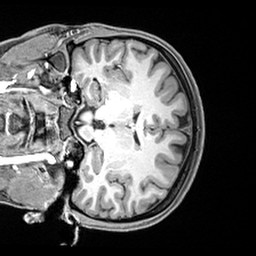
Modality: T1w
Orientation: coronal
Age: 20
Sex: female
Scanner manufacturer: siemens
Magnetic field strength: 3 T
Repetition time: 2.4 s
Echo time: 0.00217 s